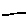
Label: line